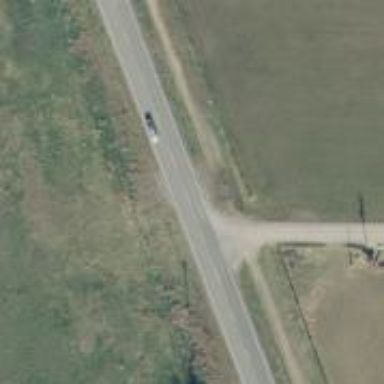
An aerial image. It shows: Asphalt road classified as primary highway.